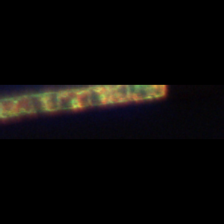
Taxon: Chaetoceros
Group: Diatoms